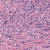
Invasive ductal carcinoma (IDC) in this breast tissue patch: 1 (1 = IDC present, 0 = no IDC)